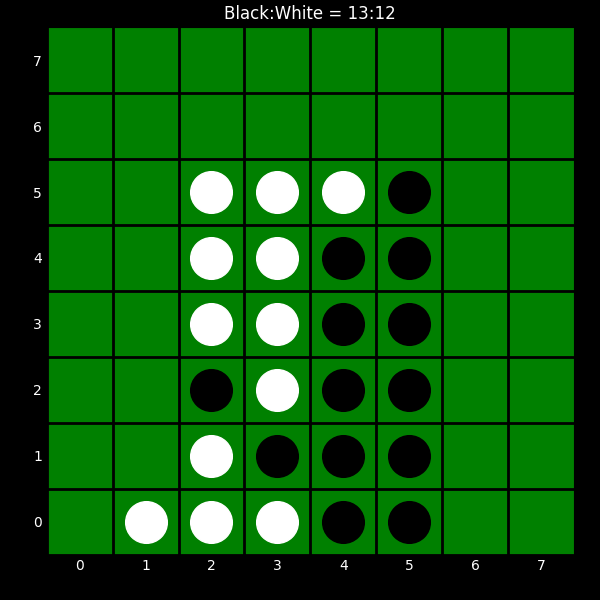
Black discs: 13
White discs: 12